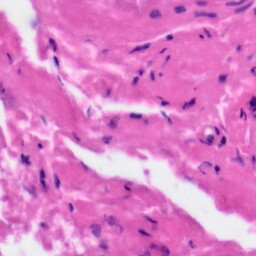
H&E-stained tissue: Tonsil